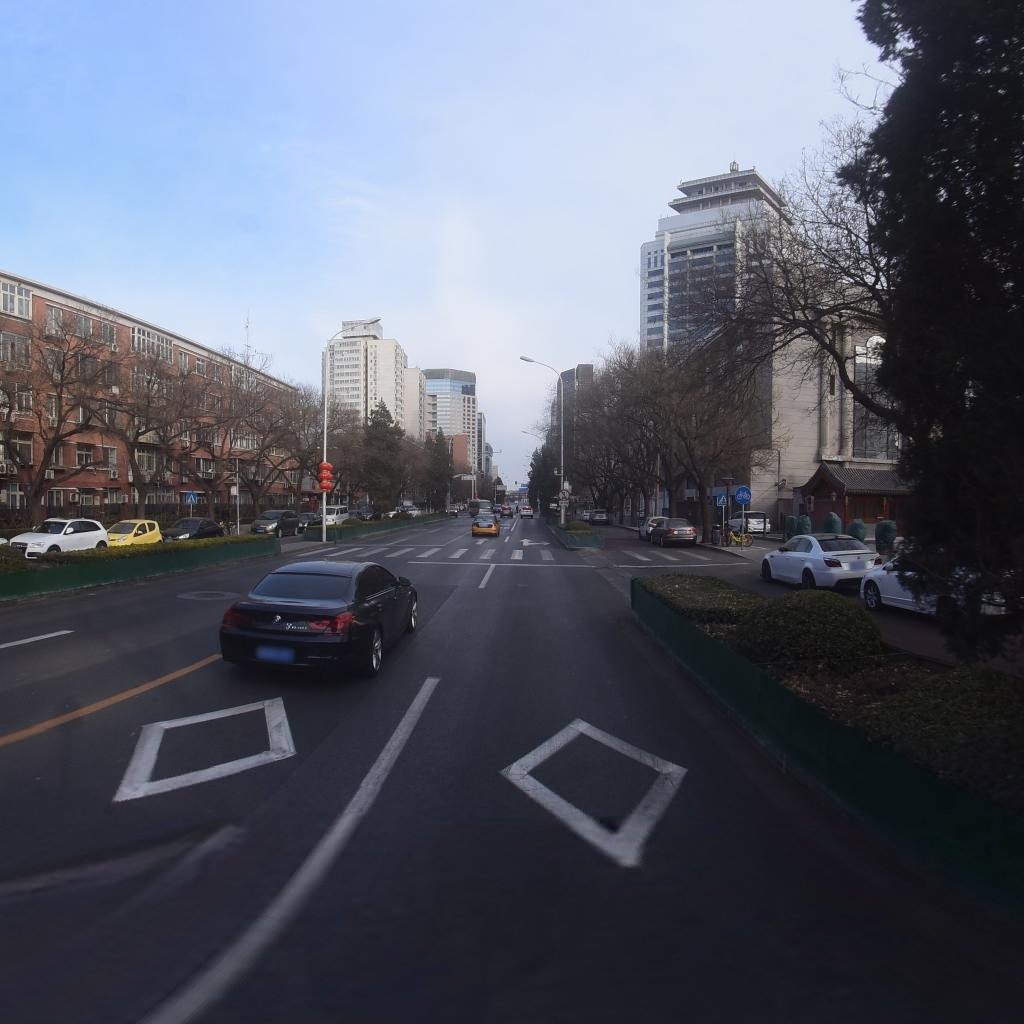
Region: Xicheng
Road damage annotations: manhole cover, longitudinal crack